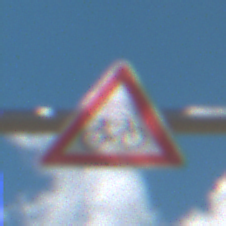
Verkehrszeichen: RadverkehrLinks
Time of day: Midday
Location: Outdoor (Nature)
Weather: PartlyCloudy
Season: Autumn
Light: Natural